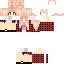
A female human skin with medium skin, wearing blonde long hair dressed in a red jacket and black pants, featuring a closed mouth.